Question: I got given this question in my tutorial for which I could do parts a) and b). Do you have
any ideas for part c)?
Question :
Symbolically solve the following equation for the quantity 'r=y/x':
'''
3/y^4==3/x^4+a/(x+2y)^4
'''
(a) Use Map or Thread to perform the substitution 'y->r x' to both sides of the equation.
'''
ans:
3/(r^4 x^4) == 3/x^4 + a/(x + 2 r x)^4
'''
(b) Plot the solutions for 'a\[Element]{-1,1}'. For 'a\[Element]{-1,1}', how many solutions are real valued? Does this number depend on 'a' ?
'''
ans: Graph and 4 solutions and no its doesn't depend on 'a'.
'''

(c) Construct numerical solutions by letting 'a' run between -1 and 1 with steps of 0.02 in your solutions obtained above. Use 'Cases' to choose solutions whenever they are real, and using 'ListPlot', plot all the real solutions occurring in the interval 'a\[Element]{-1,1}'.
Ans : no idea.
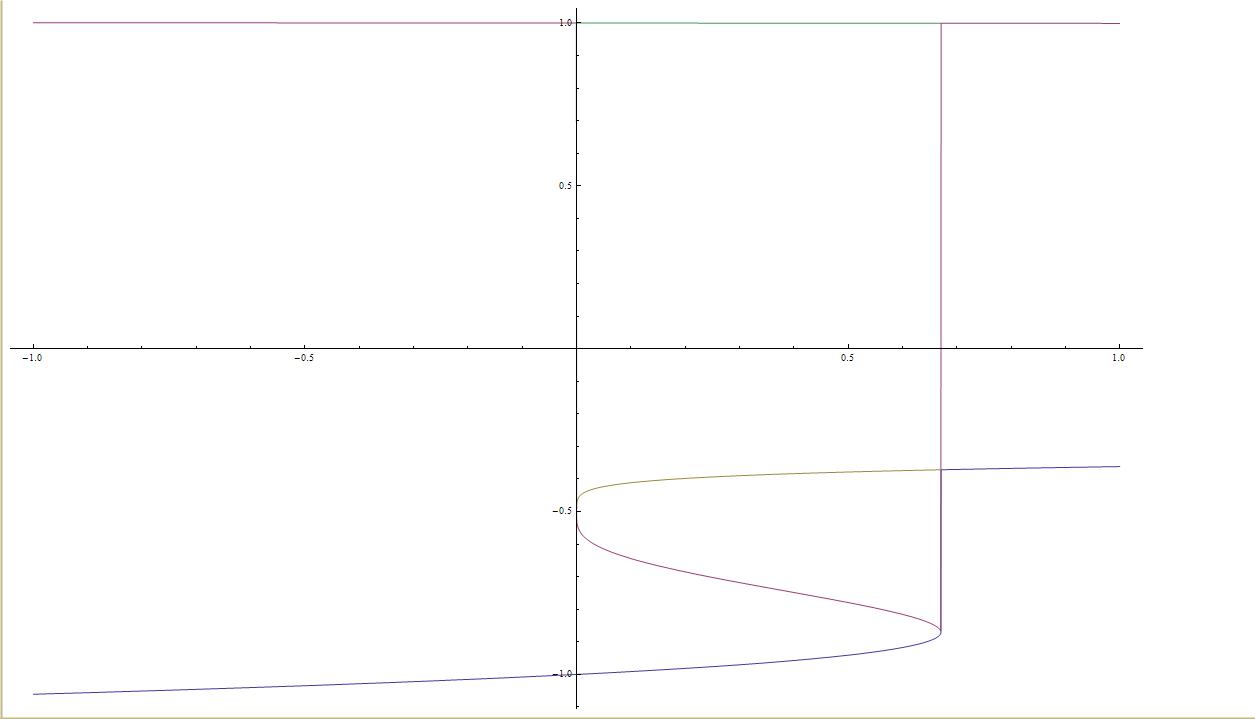
Answer: You can shortcut a) and b) by using 'Eliminate'. You can also ask Mathematica to solve equations over reals. (In v8):
'''
In[538]:= eq =
Eliminate[3/y^4 == 3/x^4 + a/(x + 2 y)^4 && r == y/x, {x, y}]
Out[538]= -24 r - 72 r^2 - 96 r^3 + (-45 + a) r^4 + 24 r^5 + 72 r^6 +
96 r^7 + 48 r^8 == 3
In[539]:= r /. Solve[eq && -1 < a < 1, r, Reals]
Out[539]= {ConditionalExpression[
Root[-3 - 24 #1 - 72 #1^2 - 96 #1^3 + (-45 + a) #1^4 + 24 #1^5 +
72 #1^6 + 96 #1^7 + 48 #1^8 &, 1], -1 < a < 0 ||
0 < a < Root[-184528125 + 267553125 #1 + <PHONE> #1^2 +
110250 #1^3 - 225 #1^4 + #1^5 &, 1] ||
Root[-184528125 + 267553125 #1 + <PHONE> #1^2 + 110250 #1^3 -
225 #1^4 + #1^5 &, 1] < a < 1],
ConditionalExpression[
Root[-3 - 24 #1 - 72 #1^2 - 96 #1^3 + (-45 + a) #1^4 + 24 #1^5 +
72 #1^6 + 96 #1^7 + 48 #1^8 &, 2], -1 < a < 0 ||
0 < a < Root[-184528125 + 267553125 #1 + <PHONE> #1^2 +
110250 #1^3 - 225 #1^4 + #1^5 &, 1] ||
Root[-184528125 + 267553125 #1 + <PHONE> #1^2 + 110250 #1^3 -
225 #1^4 + #1^5 &, 1] < a < 1],
ConditionalExpression[
Root[-3 - 24 #1 - 72 #1^2 - 96 #1^3 + (-45 + a) #1^4 + 24 #1^5 +
72 #1^6 + 96 #1^7 + 48 #1^8 &, 3],
0 < a < Root[-184528125 + 267553125 #1 + <PHONE> #1^2 +
110250 #1^3 - 225 #1^4 + #1^5 &, 1]],
ConditionalExpression[
Root[-3 - 24 #1 - 72 #1^2 - 96 #1^3 + (-45 + a) #1^4 + 24 #1^5 +
72 #1^6 + 96 #1^7 + 48 #1^8 &, 4],
0 < a < Root[-184528125 + 267553125 #1 + <PHONE> #1^2 +
110250 #1^3 - 225 #1^4 + #1^5 &, 1]]}
'''
You can then plot the resulting solution:

The 'Out[539]' gives you exact algebraic solutions along with conditions when they are real. So the maximum number of real solutions is 4 and occurs when 'a' is between zero and 'Root[-184528125 + 267553125 #1 + <PHONE> #1^2 + 110250 #1^3 - 225 #1^4 + #1^5 &, 1]'
Now, let's get to part c). You should use 'NSolve' to construct all solutions. Then, as suggested 'Cases' to extract real solutions, and then 'ListPlot':
'''
Table[Thread[{a,
Cases[r /. NSolve[eq, r], r_ /; Im[r] == 0]}], {a, -1, 1,
0.02}] // ListPlot
'''